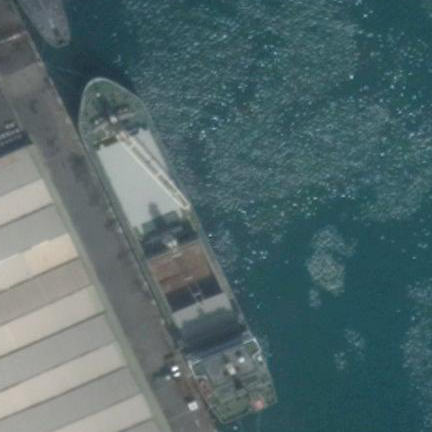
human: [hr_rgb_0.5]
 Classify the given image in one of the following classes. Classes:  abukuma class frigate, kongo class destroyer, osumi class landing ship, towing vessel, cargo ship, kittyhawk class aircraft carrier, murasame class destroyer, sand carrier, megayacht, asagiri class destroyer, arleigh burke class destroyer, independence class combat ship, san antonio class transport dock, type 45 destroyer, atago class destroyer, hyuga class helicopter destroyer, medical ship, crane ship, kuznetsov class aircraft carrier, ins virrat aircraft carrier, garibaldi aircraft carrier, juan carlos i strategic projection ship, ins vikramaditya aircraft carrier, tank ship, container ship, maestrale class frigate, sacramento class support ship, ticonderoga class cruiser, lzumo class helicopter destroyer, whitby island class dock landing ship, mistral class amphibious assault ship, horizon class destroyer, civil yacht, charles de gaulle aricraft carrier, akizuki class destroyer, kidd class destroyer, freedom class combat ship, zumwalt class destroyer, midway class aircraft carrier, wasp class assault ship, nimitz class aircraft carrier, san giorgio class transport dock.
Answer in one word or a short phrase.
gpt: Cargo ship